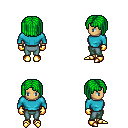
a pixel art fantasy rpg character, female body template, human, tanned skin, teal long-sleeve shirt, teal pants, green pageboy hairstyle, gold gloves, gold boots, four views (front, back, left, right), 2x2 character sprite sheet, small pixel art, hard edges, no anti-aliasing